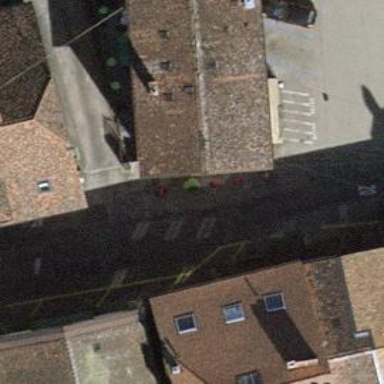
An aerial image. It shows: Cafe.